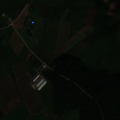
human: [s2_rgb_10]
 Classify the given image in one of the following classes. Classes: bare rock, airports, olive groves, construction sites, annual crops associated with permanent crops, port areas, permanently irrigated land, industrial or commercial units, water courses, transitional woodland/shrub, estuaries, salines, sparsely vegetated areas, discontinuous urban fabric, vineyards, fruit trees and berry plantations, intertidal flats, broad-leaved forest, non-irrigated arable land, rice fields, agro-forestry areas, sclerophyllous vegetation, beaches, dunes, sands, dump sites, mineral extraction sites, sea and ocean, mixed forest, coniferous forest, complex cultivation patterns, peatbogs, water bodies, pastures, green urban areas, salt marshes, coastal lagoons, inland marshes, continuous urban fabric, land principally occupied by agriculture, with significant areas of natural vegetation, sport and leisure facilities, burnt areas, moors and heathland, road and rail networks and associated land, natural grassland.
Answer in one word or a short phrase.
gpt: discontinuous urban fabric, non-irrigated arable land, pastures, complex cultivation patterns, coniferous forest, transitional woodland/shrub